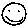
Label: smiley face